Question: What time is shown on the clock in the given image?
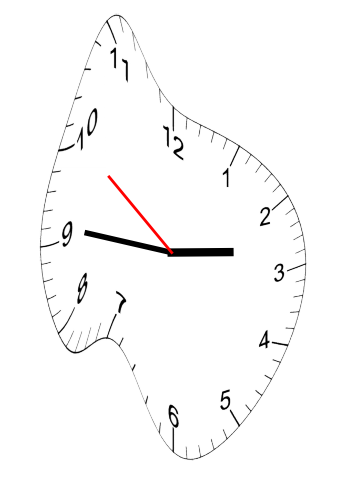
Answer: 02:45:51